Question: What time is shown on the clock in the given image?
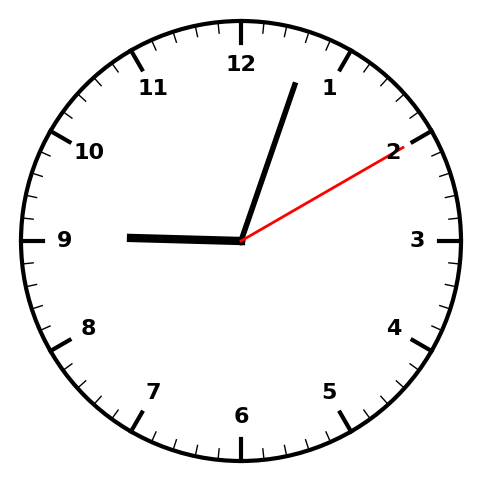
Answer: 09:03:10